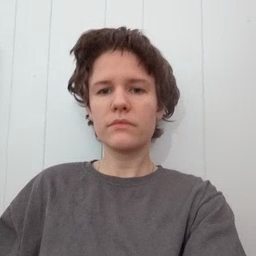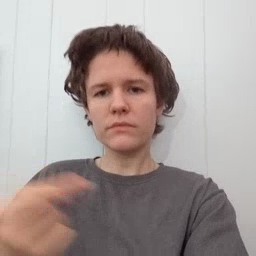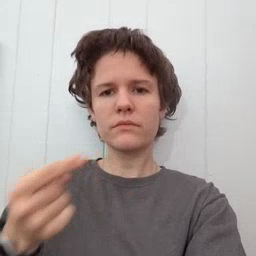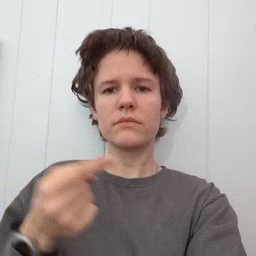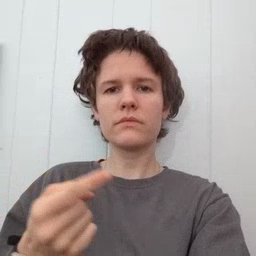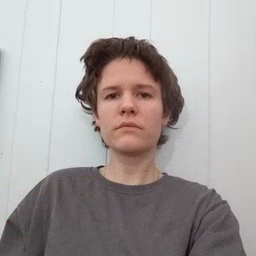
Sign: owie